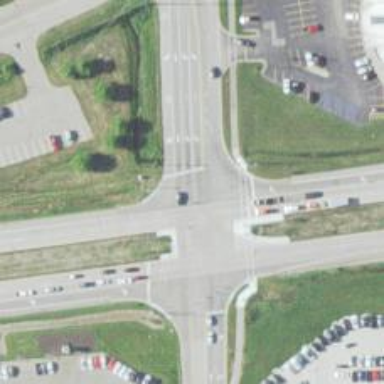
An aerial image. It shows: Asphalt road with primary link designation.